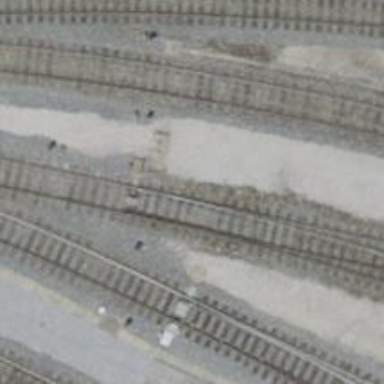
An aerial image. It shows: Railway yard with electrified tracks and single track.